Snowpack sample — Buffalo Mountain, Silverthorne, Colorado, USA (1/25/25, 10:11 AM MST)
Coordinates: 39.6222, -106.1139
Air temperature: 22 °F
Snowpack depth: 110 cm
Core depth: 30 cm
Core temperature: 42.8 °F
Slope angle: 12°, slope face: 102°
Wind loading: high
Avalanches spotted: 0
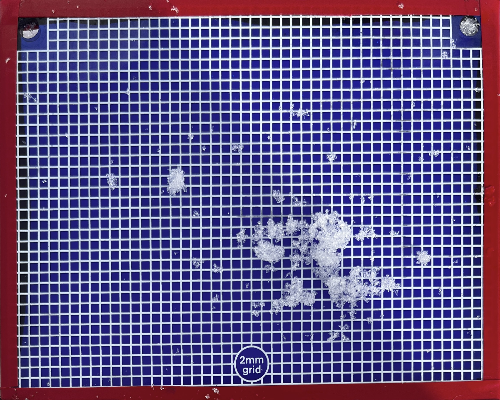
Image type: profile
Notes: No avalanches nearby, collected on the outskirts of a fire break 15 meters from the treeline, on way to Buffalo and Red Mountain